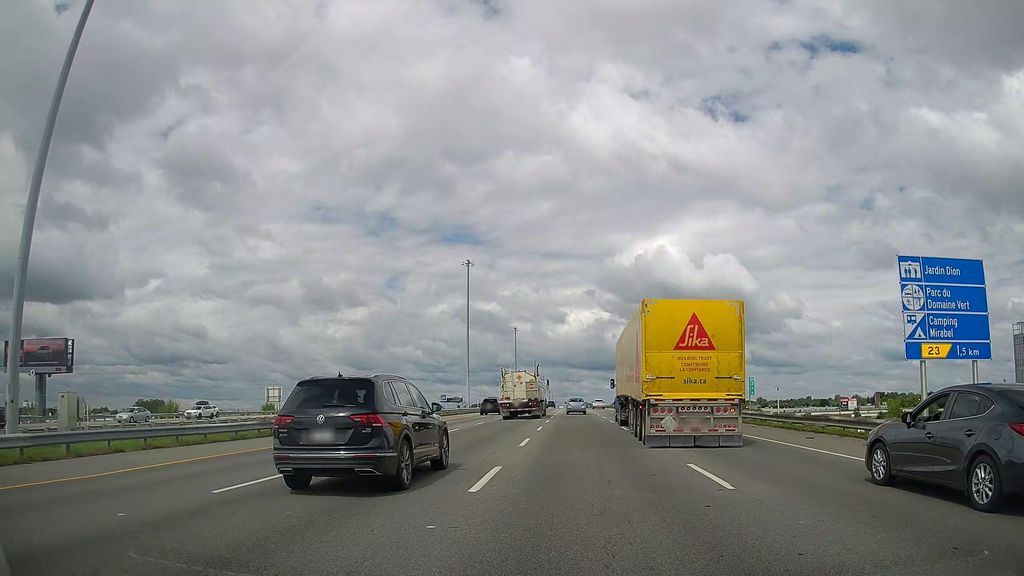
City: montreal